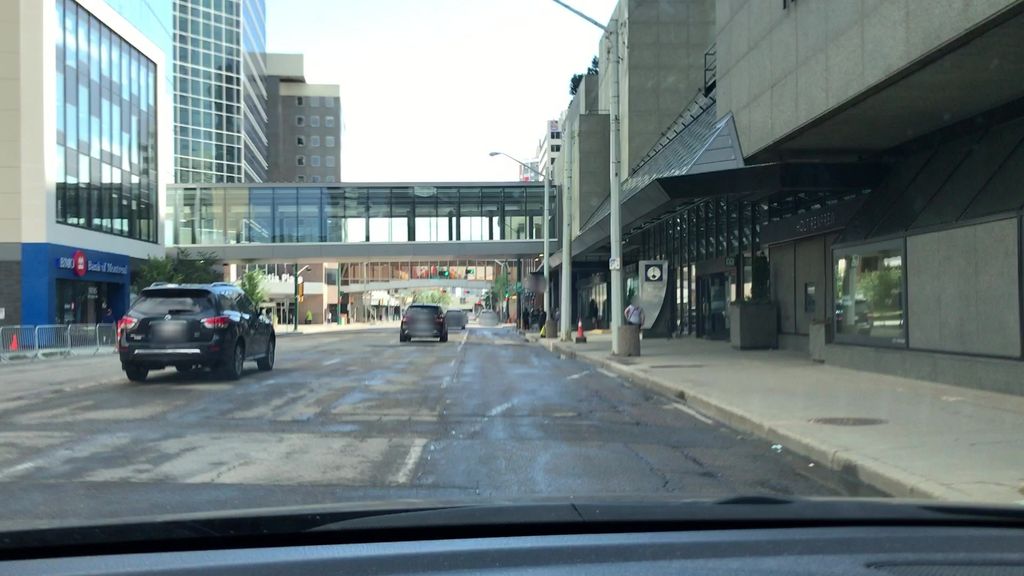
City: edmonton